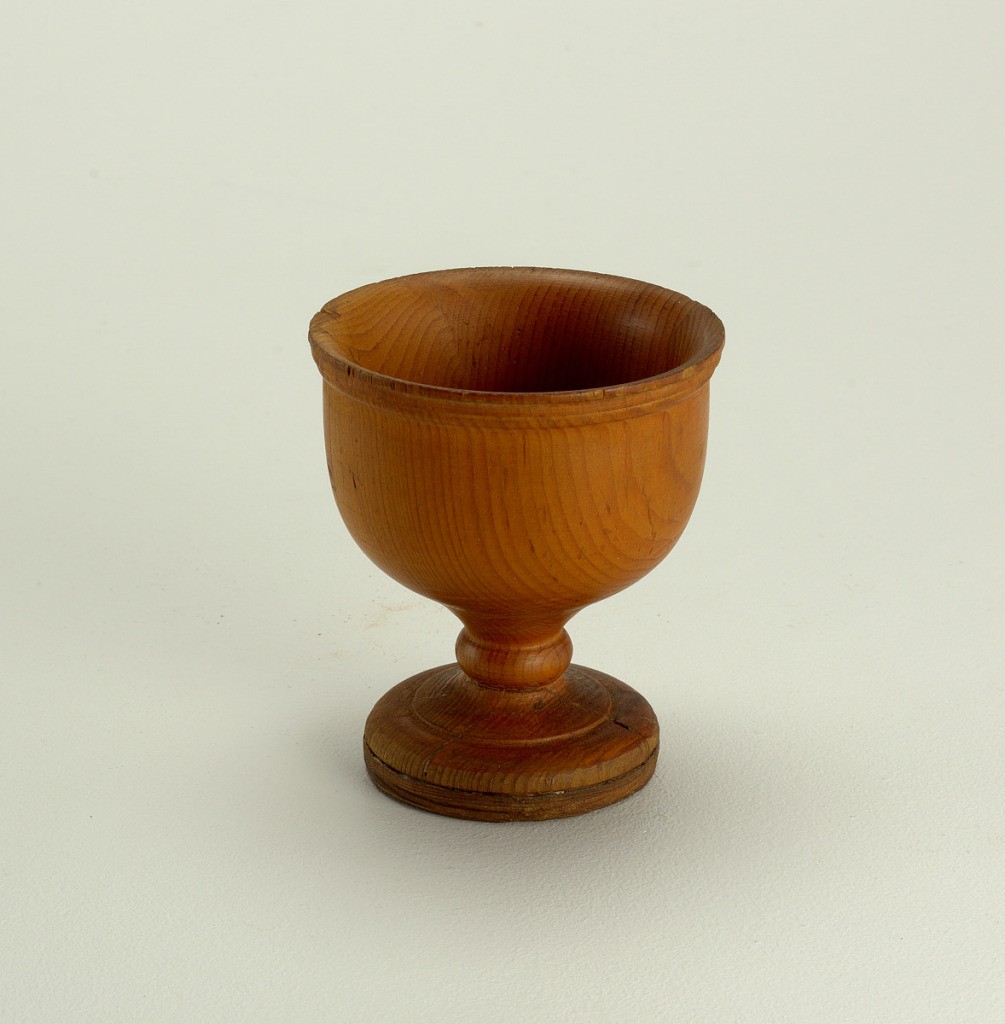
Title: Cup
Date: late 18th–early 19th century
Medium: treen
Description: footed